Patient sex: M
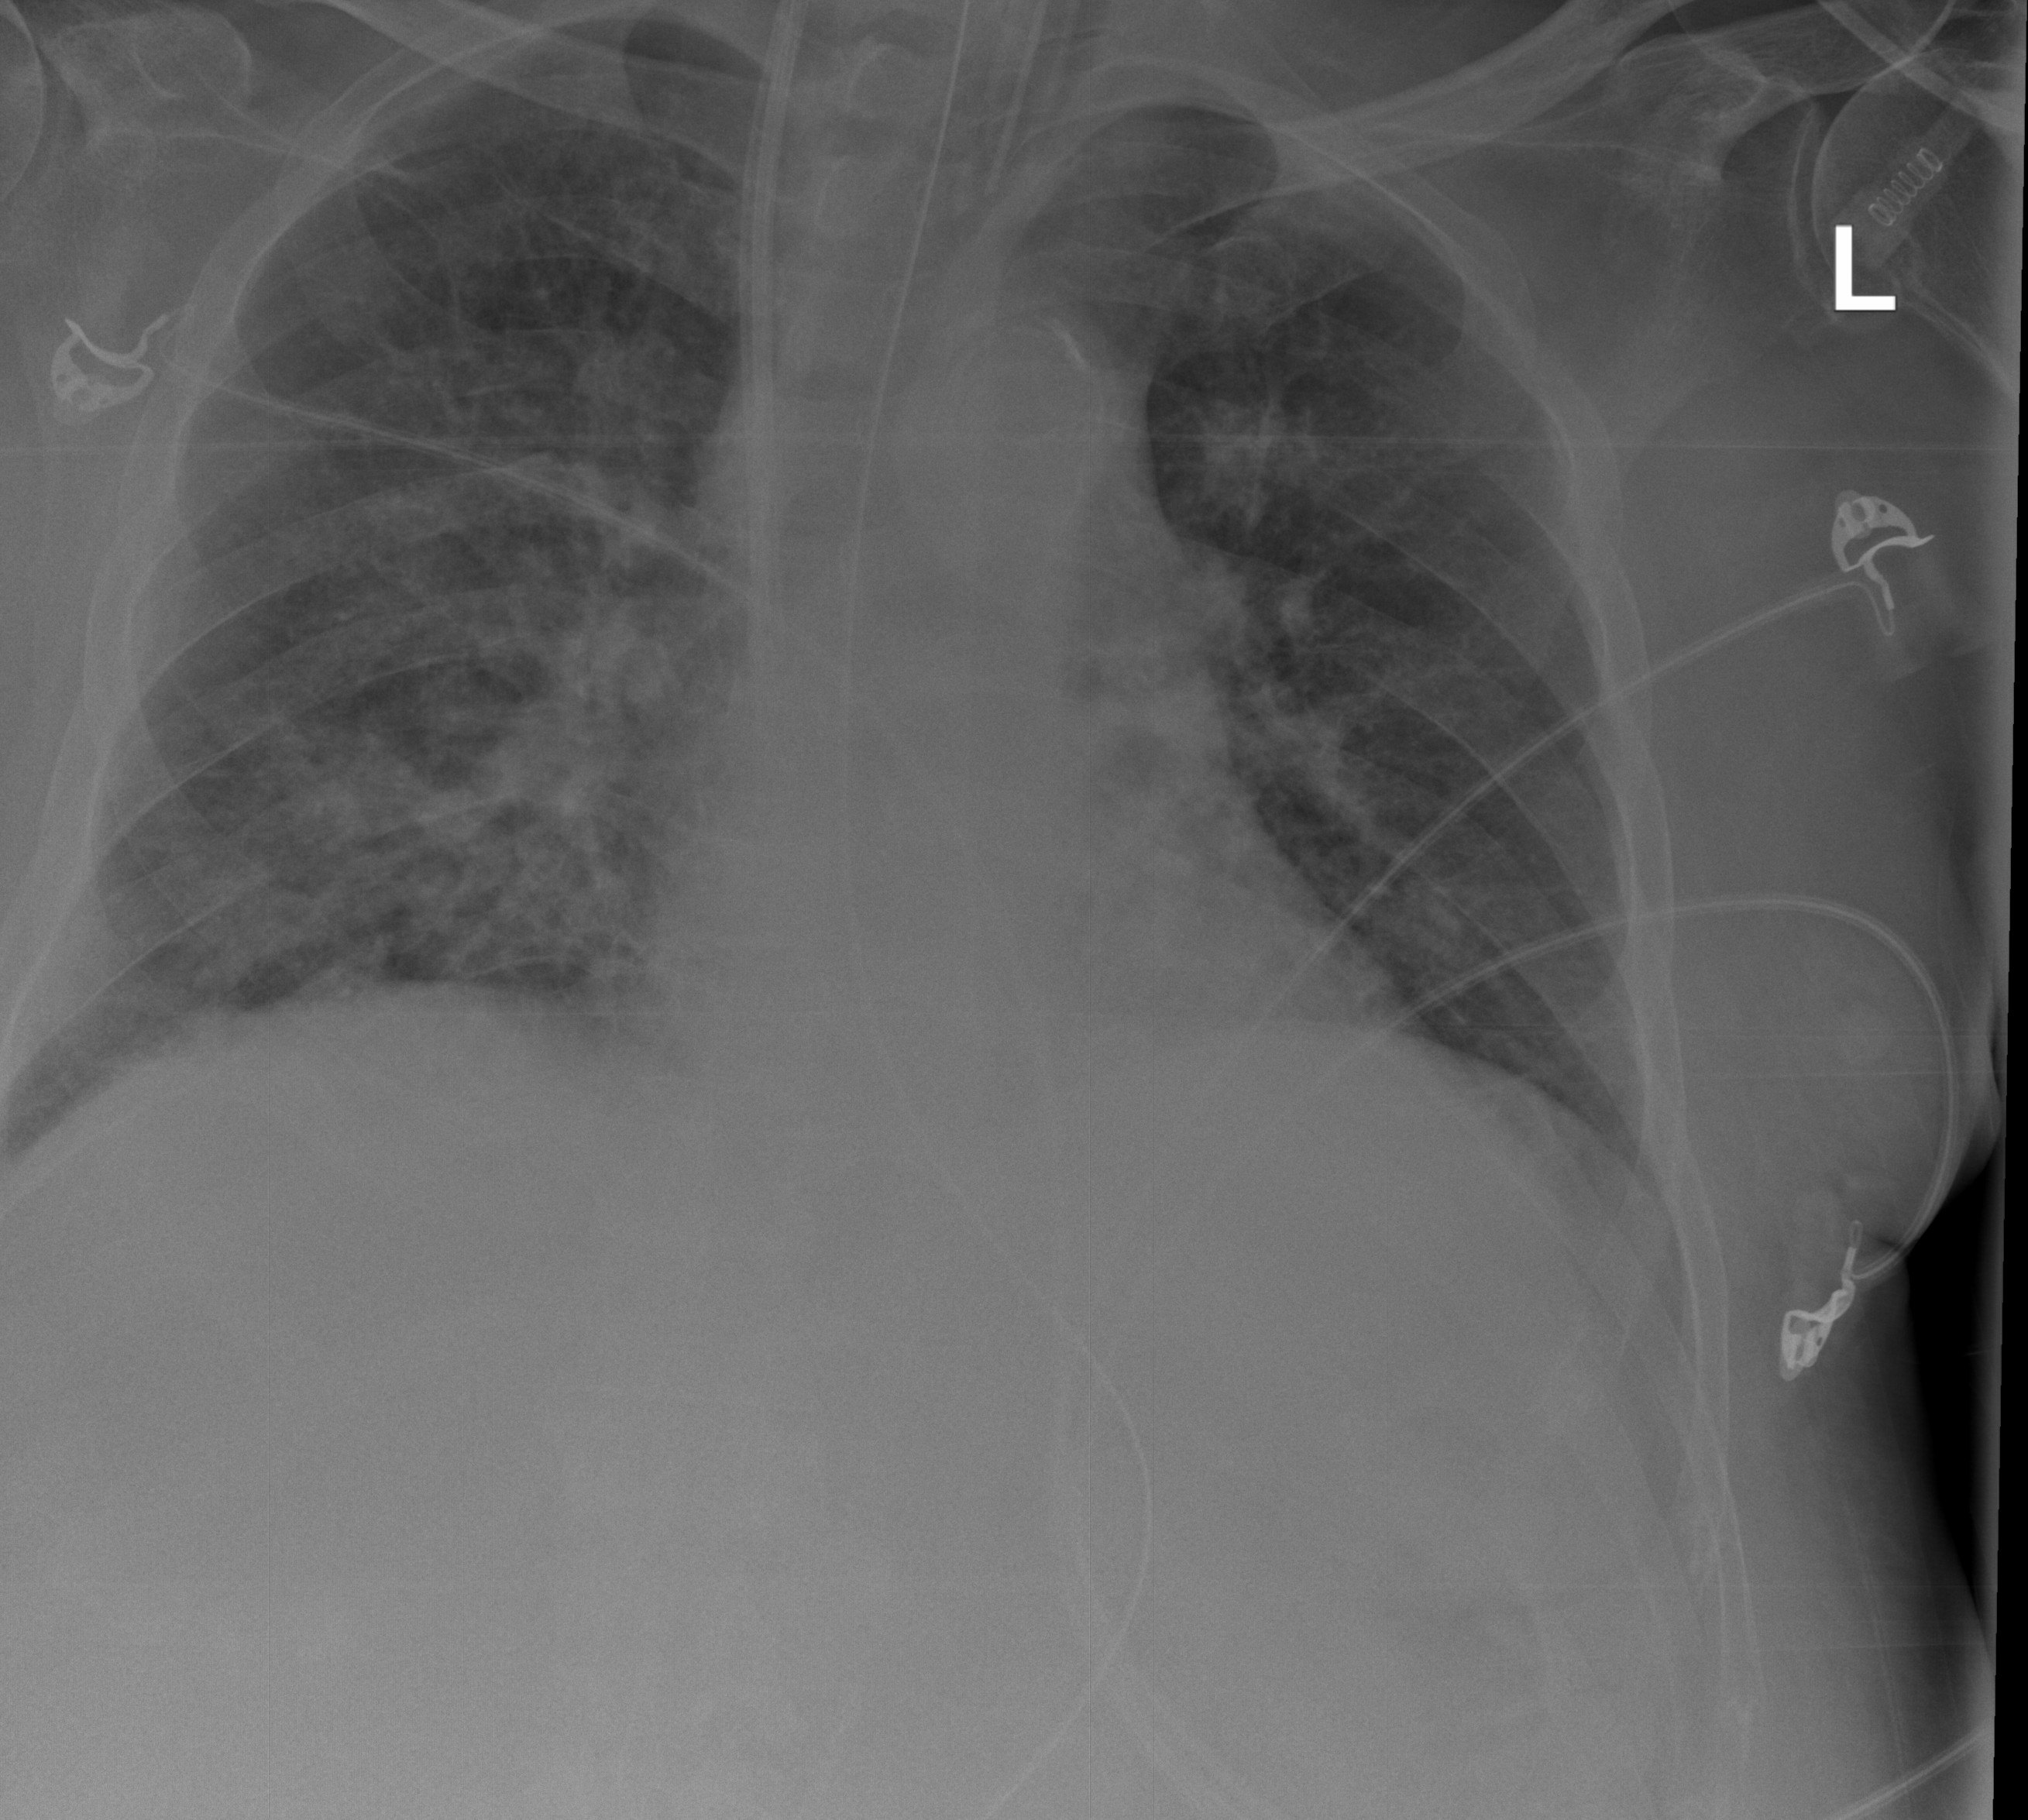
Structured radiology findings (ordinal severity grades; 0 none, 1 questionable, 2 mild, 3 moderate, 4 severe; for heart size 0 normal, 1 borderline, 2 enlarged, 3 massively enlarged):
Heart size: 0
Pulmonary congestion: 0
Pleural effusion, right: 1
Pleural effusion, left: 1
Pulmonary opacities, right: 2
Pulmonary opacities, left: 2
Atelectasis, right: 0
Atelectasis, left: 0